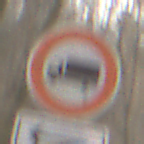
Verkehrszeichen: VerbotFuerKraftfahrzeugeUeberDreiKommaFuenfTonnen
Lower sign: RichtungsangabeDurchPfeile7
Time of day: MorningAfternoon
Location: Outdoor (Nature)
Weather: Clear
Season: Winter
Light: Natural